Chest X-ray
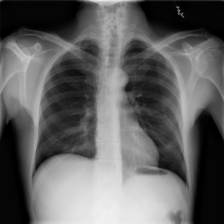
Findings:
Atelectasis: negative
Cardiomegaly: negative
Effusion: negative
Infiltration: negative
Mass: negative
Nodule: negative
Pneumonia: negative
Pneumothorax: negative
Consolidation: negative
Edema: negative
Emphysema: negative
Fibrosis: negative
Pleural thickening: negative
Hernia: negative